Question: I am trying to curve fit some periodical experimental data, and discovered that the methods that work for curve-fitting to other functions do not work for trigonometric ones--at least--the way I am doing it.
Here is my code:
'''
falseData = Table[{x, N[3*Sin[4*x]]}, {x, 10}];
model = a*Sin[b*x];
fit = NonlinearModelFit[falseData, model, {a, b}, x]
Show[ListPlot[falseData, PlotStyle -> Red], Plot[fit[x], {x, 1, 10}]]
'''
And here is what the code generates:
'''
FittedModel[-0.184706 Sin[1.00073 x]]
'''

It works perfectly if I switch the Sin functions in this example to Log or to another type of function, but it fails when I try to use Sin or Cos.
Any suggestions?
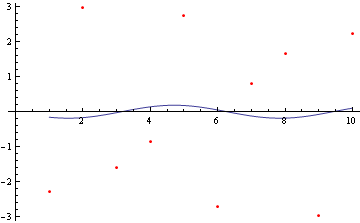
Answer: Try using NMinimize method:
'''
falseData = Table[{x, N[3*Sin[4*x]]}, {x, 10}];
model = a*Sin[b*x];
fit = NonlinearModelFit[falseData, model, {a, b}, x, Method -> NMinimize]
Show[ListPlot[falseData, PlotStyle -> Red], Plot[fit[x], {x, 1, 10}]]
'''
Here is the output:
'''
FittedModel[-3. Sin[2.28319 x]]
'''
And here is the resulting curve: